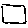
Label: square